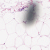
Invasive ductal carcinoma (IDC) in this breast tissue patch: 0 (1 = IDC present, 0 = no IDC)